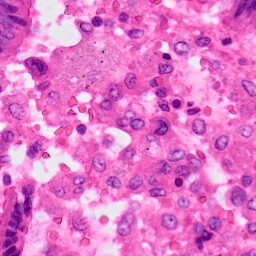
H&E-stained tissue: Lung